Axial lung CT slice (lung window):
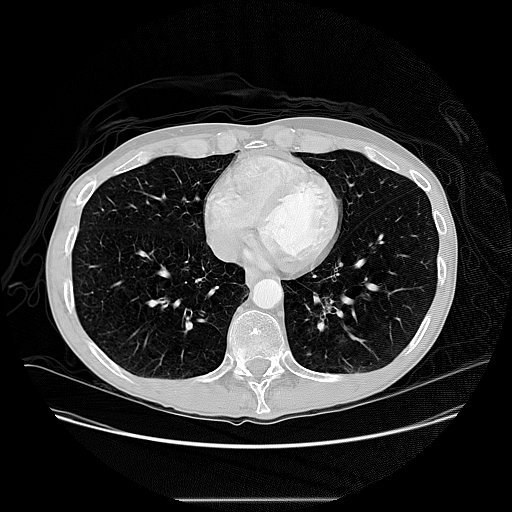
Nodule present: no